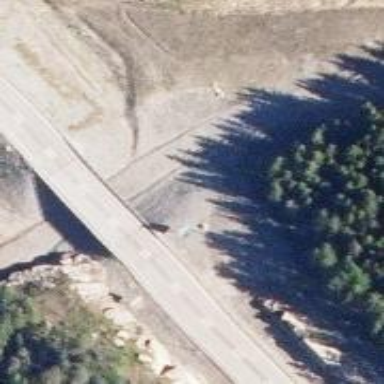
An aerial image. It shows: Motorroad bridge with asphalt surface. It is classified as trunk highway.